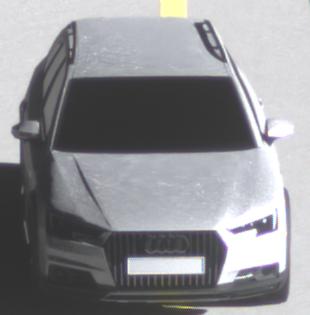
Make: Audi
Model: A4 Allroad 45 TFSI
Detailed model: A4 (B9) allroad
Model produced from: 2019/02
Model produced until: 2019/05
Doors: 5
Color: white
Road condition: dry road
Daytime: morning or afternoon
Contrast: high contrast